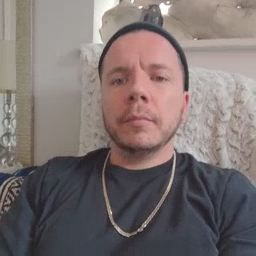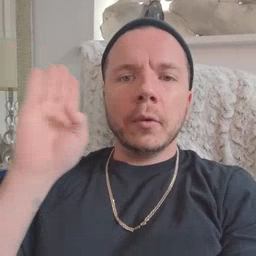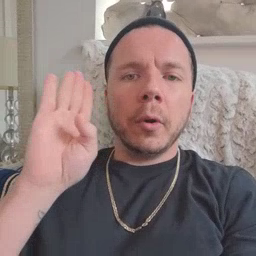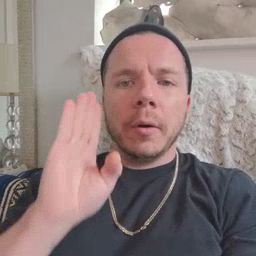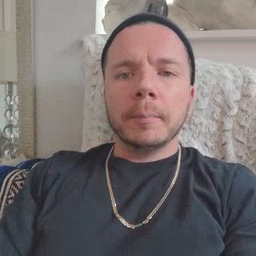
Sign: dog